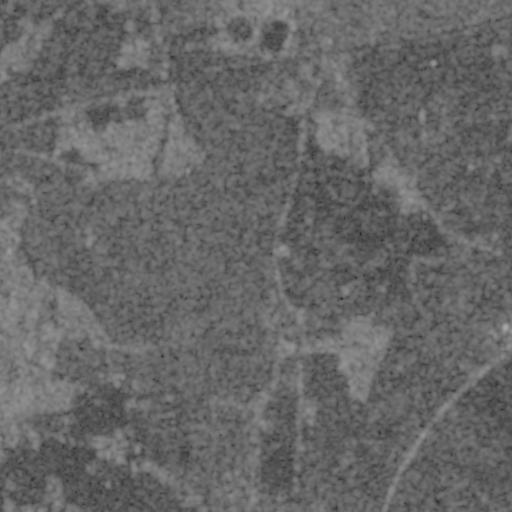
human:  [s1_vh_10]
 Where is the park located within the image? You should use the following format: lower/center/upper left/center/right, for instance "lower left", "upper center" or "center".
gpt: The park is located in the upper left of the image.
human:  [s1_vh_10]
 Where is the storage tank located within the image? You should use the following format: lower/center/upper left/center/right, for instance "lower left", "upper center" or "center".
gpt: The storage tank is located in the upper center of the image.
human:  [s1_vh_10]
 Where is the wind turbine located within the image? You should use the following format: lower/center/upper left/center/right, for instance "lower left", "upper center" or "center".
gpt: The wind turbine is located in the upper right of the image.
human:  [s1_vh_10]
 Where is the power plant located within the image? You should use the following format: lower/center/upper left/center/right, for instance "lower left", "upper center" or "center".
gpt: There is no power plant in the image.

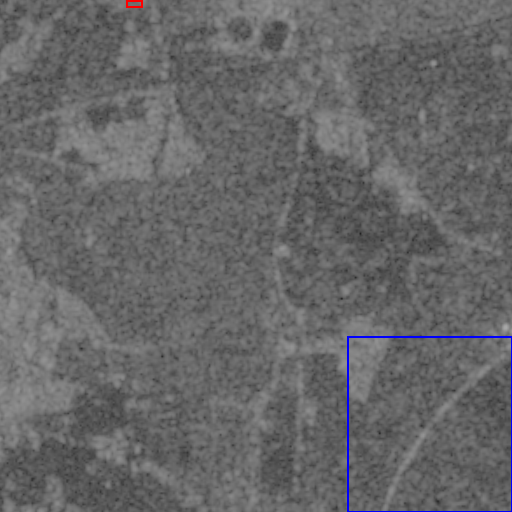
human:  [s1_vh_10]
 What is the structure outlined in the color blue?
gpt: The structure outlined in blue is a crop field.
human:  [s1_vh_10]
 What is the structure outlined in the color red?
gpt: The structure outlined in red is a park.
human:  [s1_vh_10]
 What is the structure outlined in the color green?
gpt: There is no green outline.